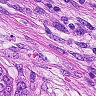
Metastatic tissue present: yes